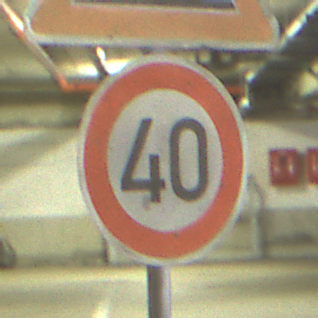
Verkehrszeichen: Geschwindigkeit40
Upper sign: SteinschlagLinks
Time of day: NotSpecified
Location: Indoor (Special)
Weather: NotSpecified
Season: NotSpecified
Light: Artificial